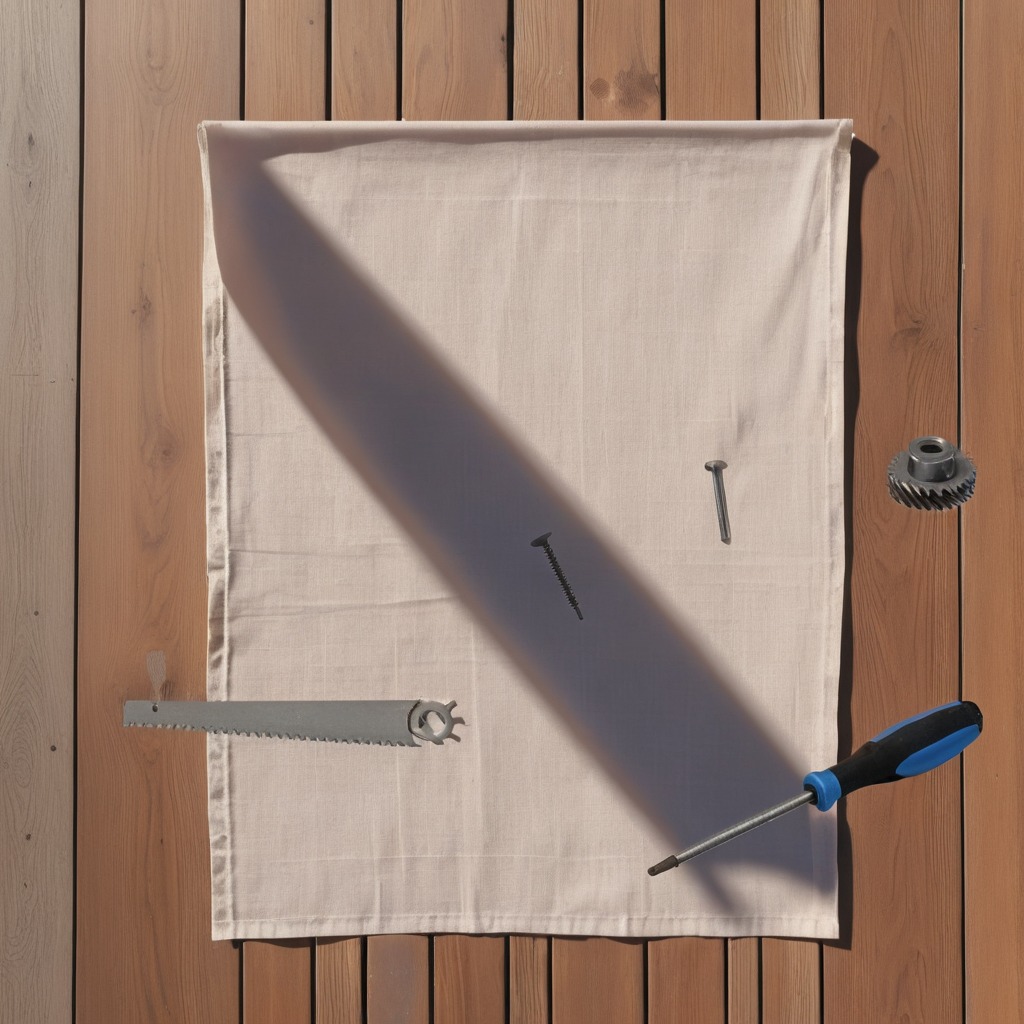
A steel gear with teeth, a metal machine screw, an iron nail, a handheld metal saw, and a screwdriver are lying on the wooden table.